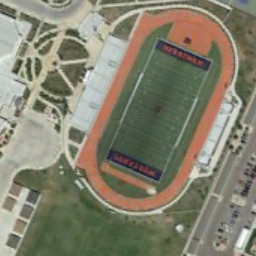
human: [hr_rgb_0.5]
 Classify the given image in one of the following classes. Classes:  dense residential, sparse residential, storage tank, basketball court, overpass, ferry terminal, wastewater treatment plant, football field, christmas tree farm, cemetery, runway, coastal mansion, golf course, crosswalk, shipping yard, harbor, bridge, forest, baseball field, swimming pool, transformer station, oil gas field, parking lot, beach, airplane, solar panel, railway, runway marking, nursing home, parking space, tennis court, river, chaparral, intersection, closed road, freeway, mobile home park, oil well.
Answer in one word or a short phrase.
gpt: football field